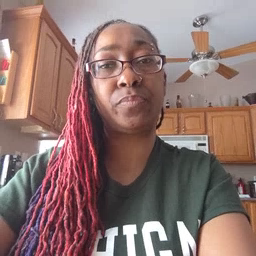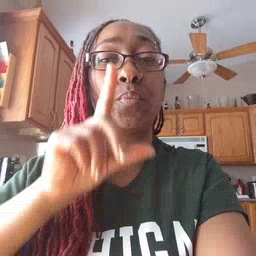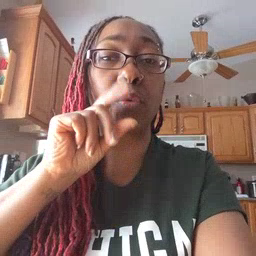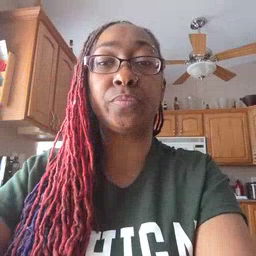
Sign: bird